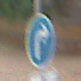
Verkehrszeichen: VorgeschriebeneFahrtrichtungRechts
Zusatzzeichen unten: EinspurigeFahrzeugeFrei3
Umgebung: Outdoor, Urban
Tageszeit: MorningAfternoon
Wetter: Overcast
Licht: Natural
Jahreszeit: NotSpecified
Kontrast: LowContrast